Brain MRI, t2w sequence, axial 2D slice.
Patient: age 42, sex M, weight 78 kg, height 1.78 m
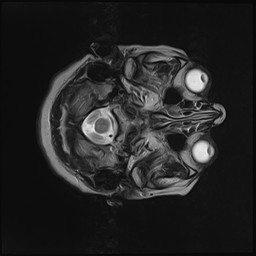